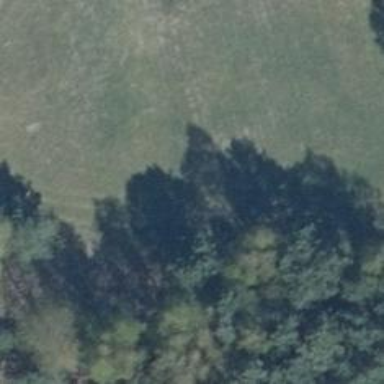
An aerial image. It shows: Hunting stand.